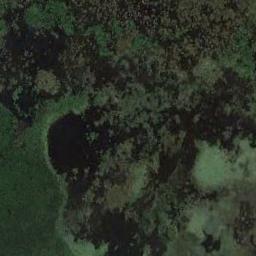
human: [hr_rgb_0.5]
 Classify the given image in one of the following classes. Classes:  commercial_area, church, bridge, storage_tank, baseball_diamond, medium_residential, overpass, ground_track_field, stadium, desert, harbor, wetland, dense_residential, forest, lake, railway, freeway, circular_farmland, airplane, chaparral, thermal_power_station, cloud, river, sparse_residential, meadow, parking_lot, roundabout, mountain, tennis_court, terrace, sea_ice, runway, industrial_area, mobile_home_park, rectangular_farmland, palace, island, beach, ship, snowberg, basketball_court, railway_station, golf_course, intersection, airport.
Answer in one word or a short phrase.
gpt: wetland